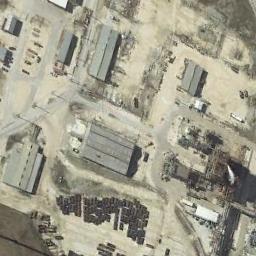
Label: industrial_area